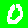
Digit: 0